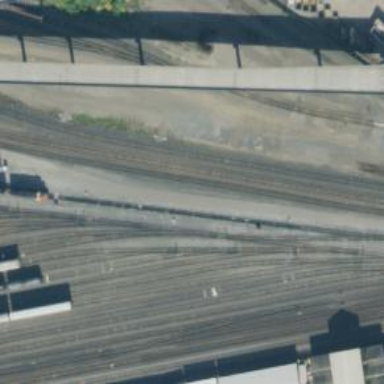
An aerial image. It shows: Railway yard used for servicing trains.